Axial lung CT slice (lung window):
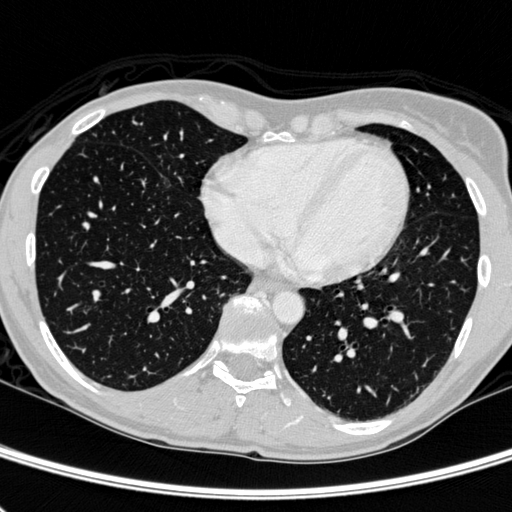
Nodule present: no